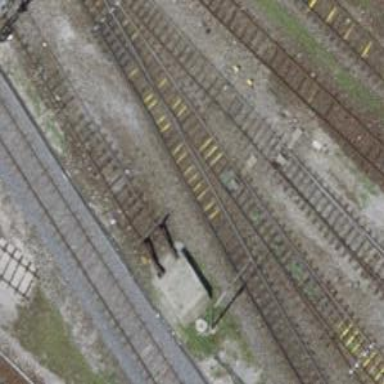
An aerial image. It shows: Single-track railway siding.